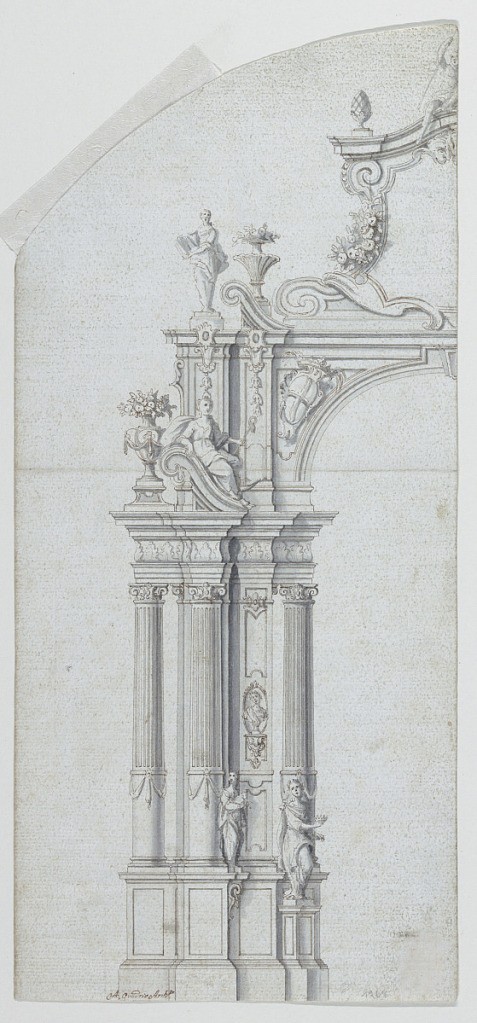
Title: Design for Left Half of Door Frame
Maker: A. Quadrío, Italian, active 18th century
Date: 1700–30
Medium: Pen and ink, brush and wash on blue-gray paper
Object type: Drawing
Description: Vertical format design for the left half of a door frame. An arch is supported by a group of supports flanked by two isolated columns. They have the dado in common. A figure of a woman, holding a crown, stands upon a pedestal, another with a lamb in her right arm, stands upon a bracket. A bust stands at a wall panel. The coat of arms of the House of Savoys is in the wedge beside the arch. A figure, representing Hope, upon the cornice. Above, at the corner, a female figure with a book. An escutcheon is in front of the pediment, upon which a boy with a staff sits.